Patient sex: F
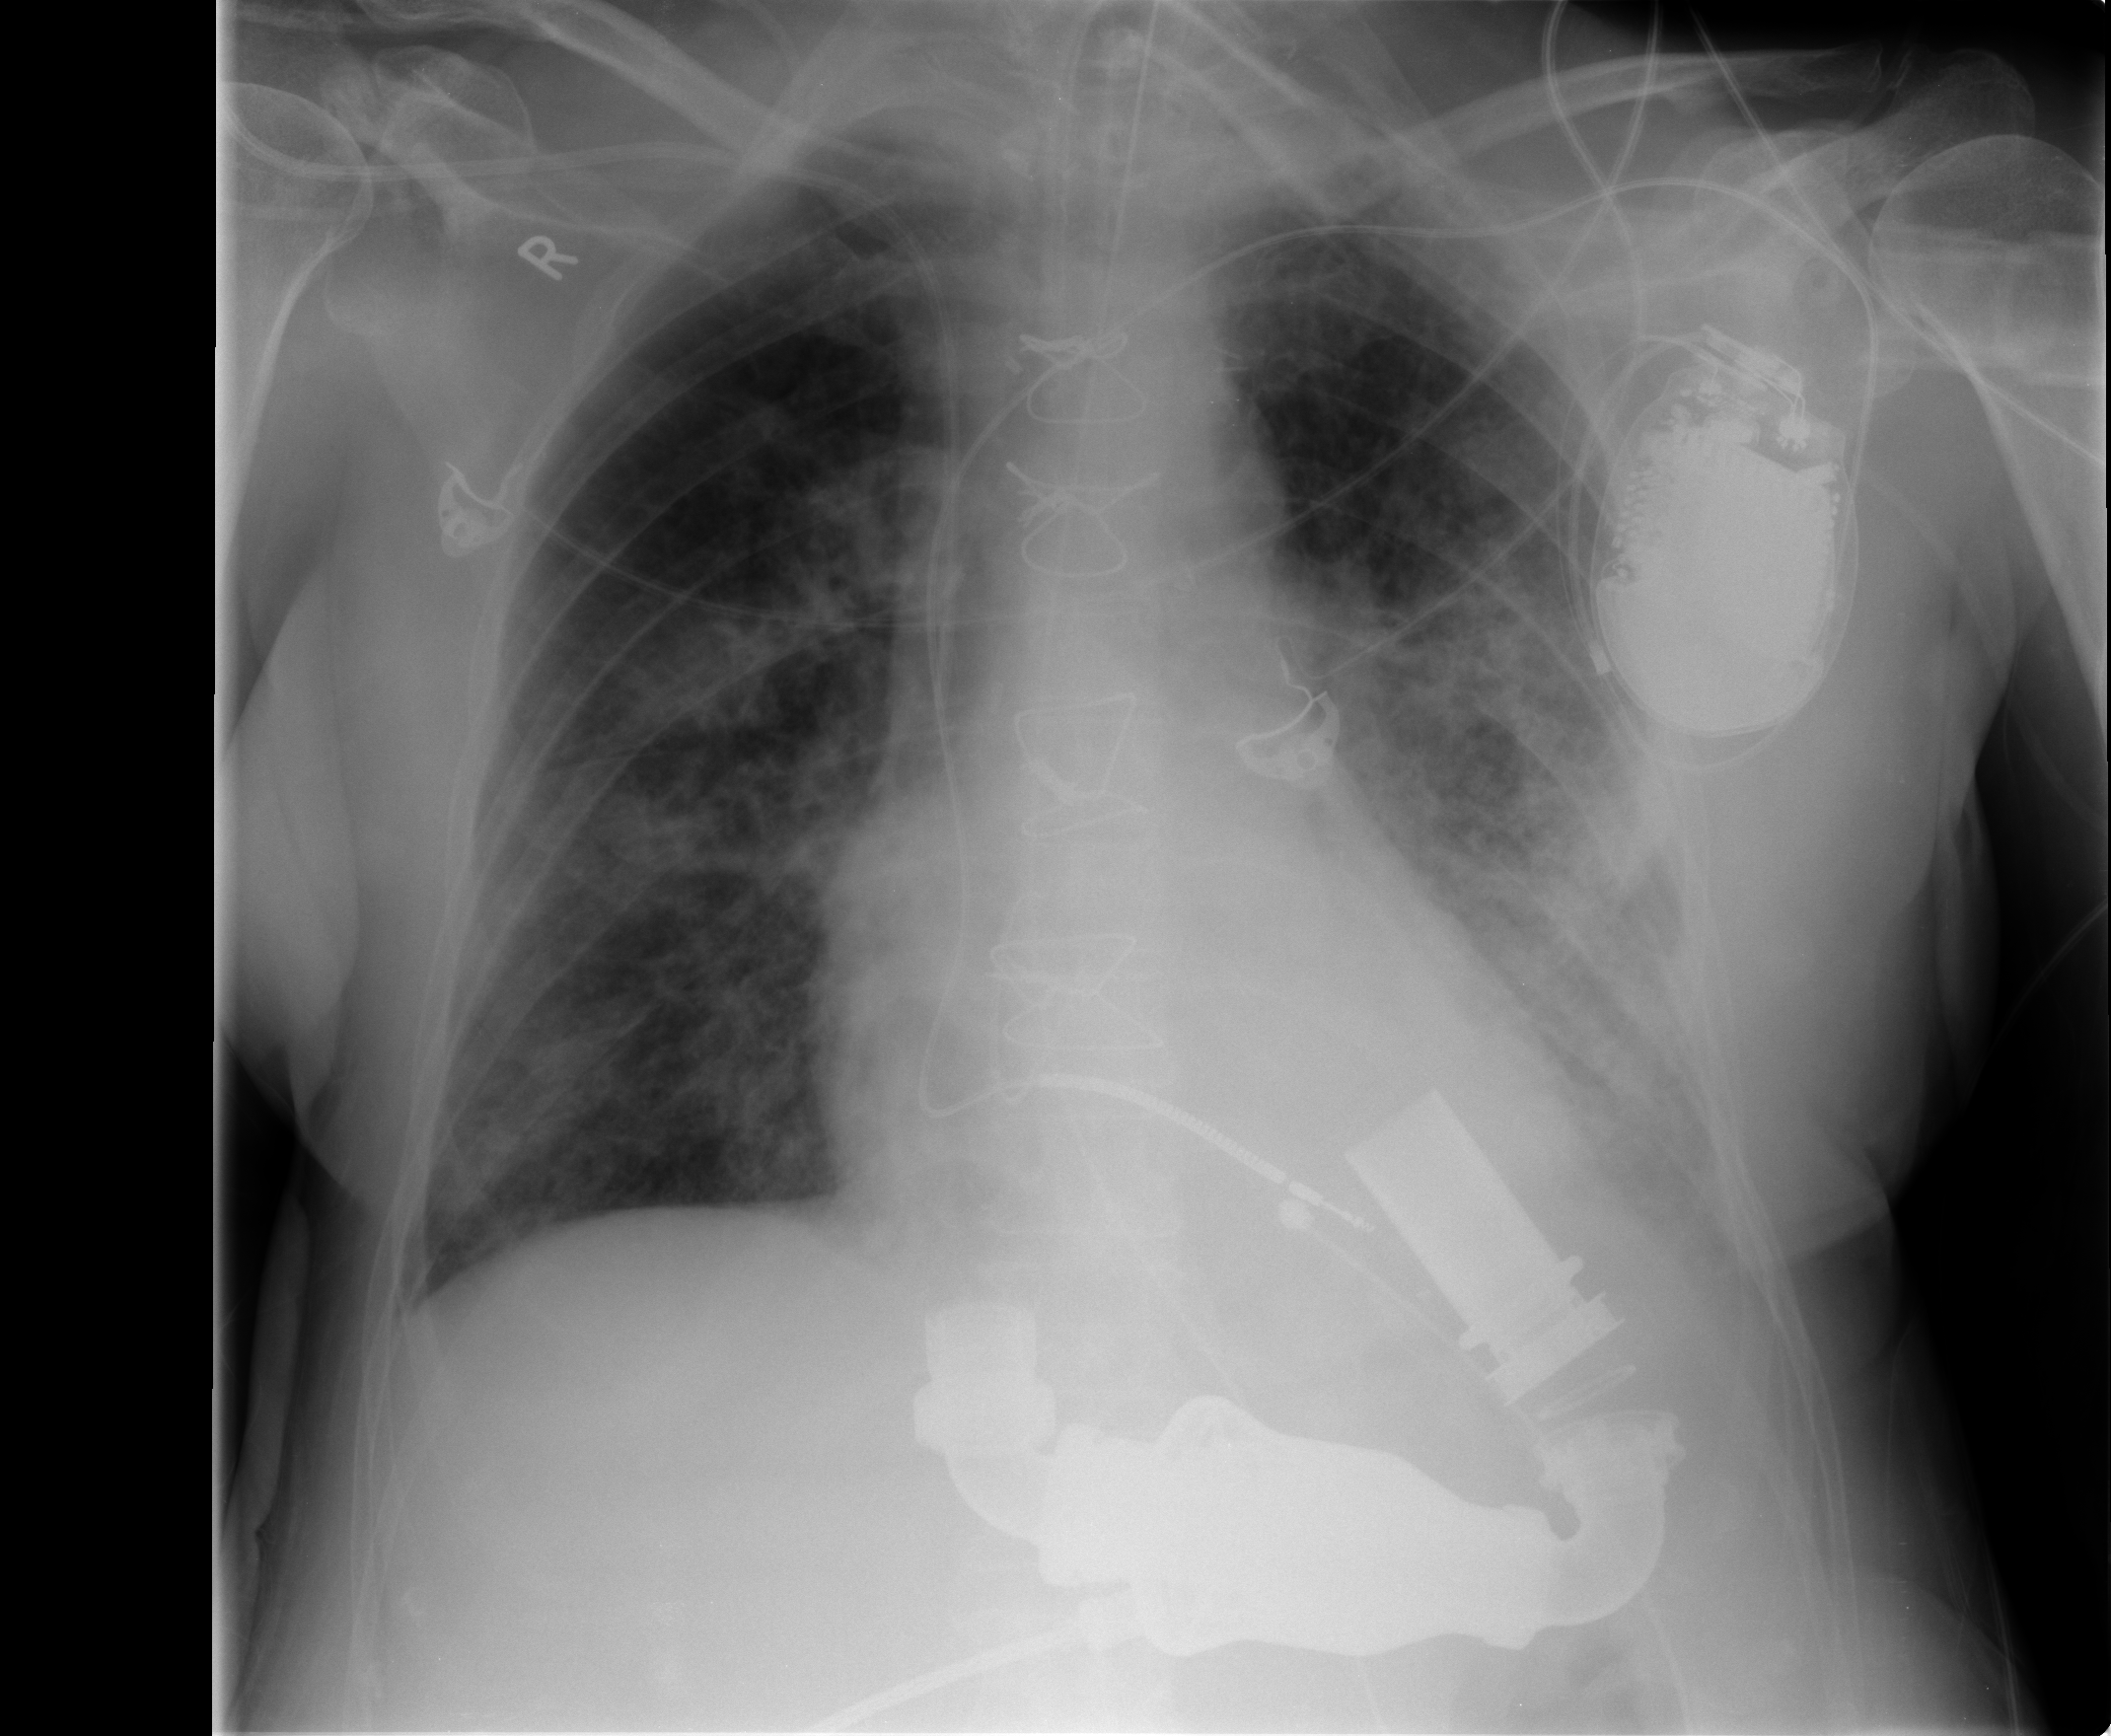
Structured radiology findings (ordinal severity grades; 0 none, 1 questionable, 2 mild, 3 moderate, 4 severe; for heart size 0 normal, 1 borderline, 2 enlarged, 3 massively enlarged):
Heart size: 0
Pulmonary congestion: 2
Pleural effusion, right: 0
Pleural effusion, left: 1
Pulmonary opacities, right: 2
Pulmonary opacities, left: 3
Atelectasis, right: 2
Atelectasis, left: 2